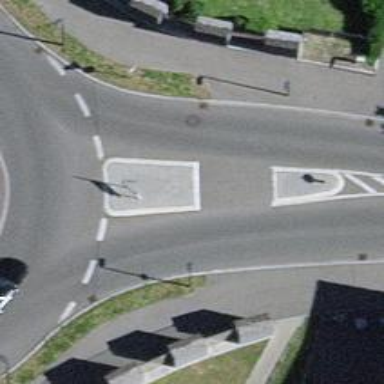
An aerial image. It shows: Secondary road with asphalt surface.